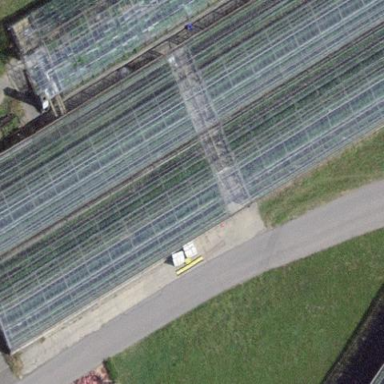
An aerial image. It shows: Greenhouse.